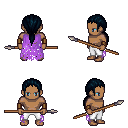
a pixel art fantasy rpg character, male body template, human, dark skin, maroon tattered cape, white pants, raven ponytail hairstyle, leather bracers, spear, four views (front, back, left, right), 2x2 character sprite sheet, small pixel art, hard edges, no anti-aliasing